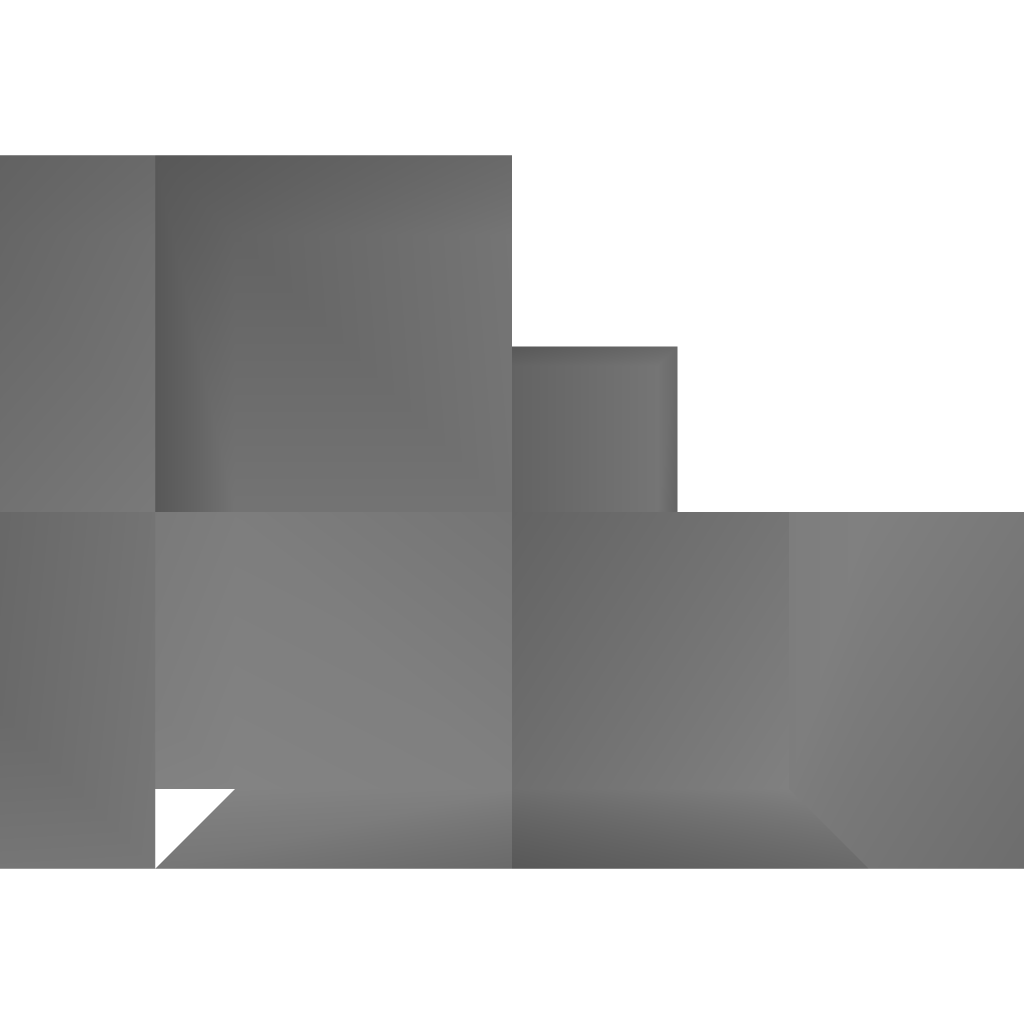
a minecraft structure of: Compact Semi-Auto Cannon bad low quality